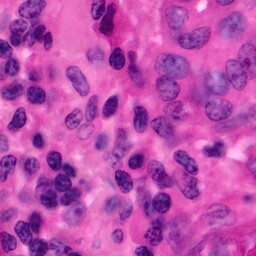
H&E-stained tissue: Pancreatic